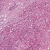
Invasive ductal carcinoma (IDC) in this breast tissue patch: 1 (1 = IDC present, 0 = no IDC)